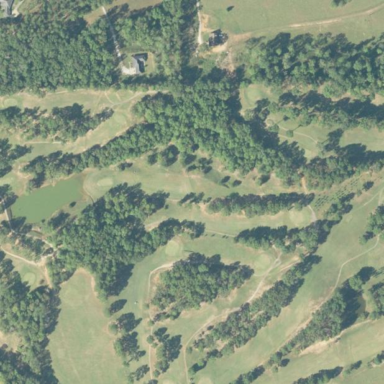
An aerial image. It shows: Golf course surrounded by greenery.